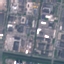
Label: Industrial